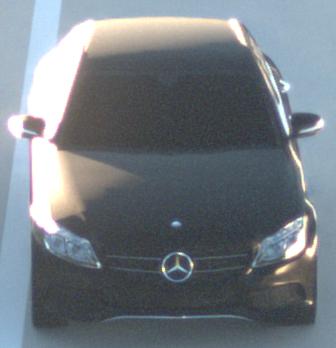
Make: Mercedes-Benz
Model: C 160
Detailed model: C-Class (205) Limousine
Model produced from: 2015/04
Model produced until: 2018/04
Doors: 4
Color: black
Road condition: dry road
Daytime: sunrise or sunset
Contrast: high contrast